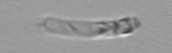
Label: Guinardia_striata